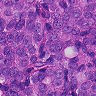
Metastatic tissue present: yes